Question: How can I swap/switch between two 'ActionBar' items?
I currently have two items in my action bar as indicated in the first image below - see the "grid" and the "timeline" icons.
I want to show only one and when the user touches it, it should swap out with the other one. So say the grid item is showing, and the user touches it, the timeline item should show and the grid item should disappear. Like in the second image.

I've tried this, but it doesn't seem to work - no swapping is happening.
'''
private static final int SHOW_AS_ACTION_NEVER = 0;
private static final int SHOW_AS_ACTION_IF_ROOM = 1;
private static final int SHOW_AS_ACTION_ALWAYS = 2;
private Menu menu;
private MenuItem itemGrid;
private MenuItem itemTimeline;
//...
@Override
public boolean onCreateOptionsMenu(Menu m) {
// Inflate the menu; this adds items to the action bar if it is present.
getMenuInflater().inflate(R.menu.actionbar, m);
menu = m;
itemTimeline = menu.findItem(R.id.action_timeline);
itemTimeline.setShowAsAction(SHOW_AS_ACTION_NEVER);
return true;
}
@Override
public boolean onOptionsItemSelected(MenuItem mi) {
switch (mi.getItemId()) {
case R.id.action_timeline:
Toast.makeText(this, "Action grid selected", Toast.LENGTH_SHORT).show();
itemTimeline = menu.findItem(R.id.action_timeline);
itemTimeline.setShowAsAction(SHOW_AS_ACTION_NEVER);
itemGrid = menu.findItem(R.id.action_grid);
itemGrid.setShowAsAction(SHOW_AS_ACTION_ALWAYS);
break;
case R.id.action_settings:
Toast.makeText(this, "Action settings selected", Toast.LENGTH_SHORT).show();
break;
default:
break;
}
return true;
}
'''
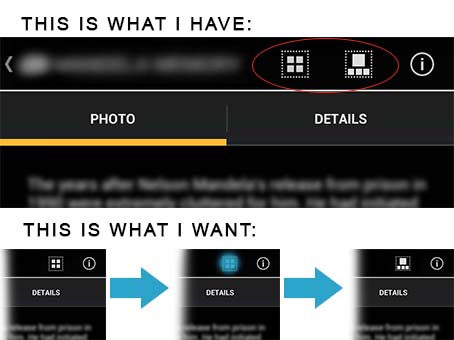
Answer: Thanks for your answer tyczj, but I solved my problem by toggling the items' visibility like this:
'''
@Override
public boolean onCreateOptionsMenu(Menu m) {
// Inflate the menu; this adds items to the action bar if it is present.
getMenuInflater().inflate(R.menu.actionbar, m);
menu = m;
itemTimeline = menu.findItem(R.id.action_timeline);
itemGrid = menu.findItem(R.id.action_grid);
return true;
}
@Override
public boolean onOptionsItemSelected(MenuItem mi) {
switch (mi.getItemId()) {
case R.id.action_timeline:
itemTimeline = menu.findItem(R.id.action_timeline);
itemTimeline.setVisible(false);
itemGrid = menu.findItem(R.id.action_grid);
itemGrid.setVisible(true);
break;
case R.id.action_grid:
itemTimeline = menu.findItem(R.id.action_timeline);
itemTimeline.setVisible(true);
itemGrid = menu.findItem(R.id.action_grid);
itemGrid.setVisible(false);
break;
default:
break;
}
'''